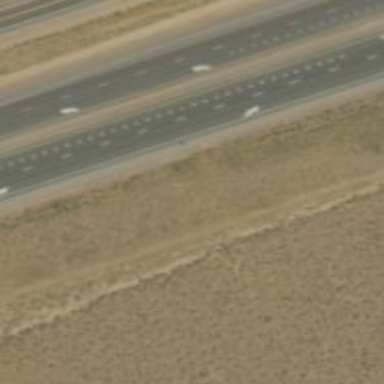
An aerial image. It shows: Asphalt trunk highway which is also expressway.